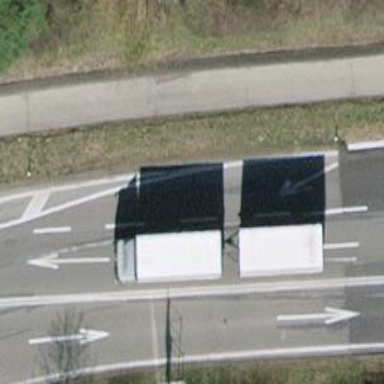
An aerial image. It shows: Motorway trunk link.